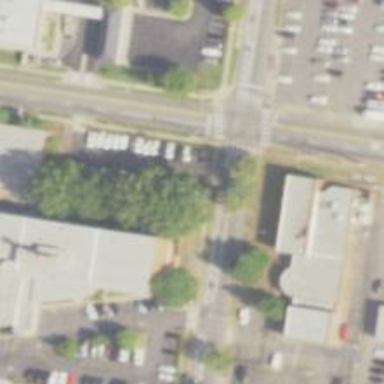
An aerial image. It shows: Marked crossing with zebra markings on the road.